Chest X-ray:
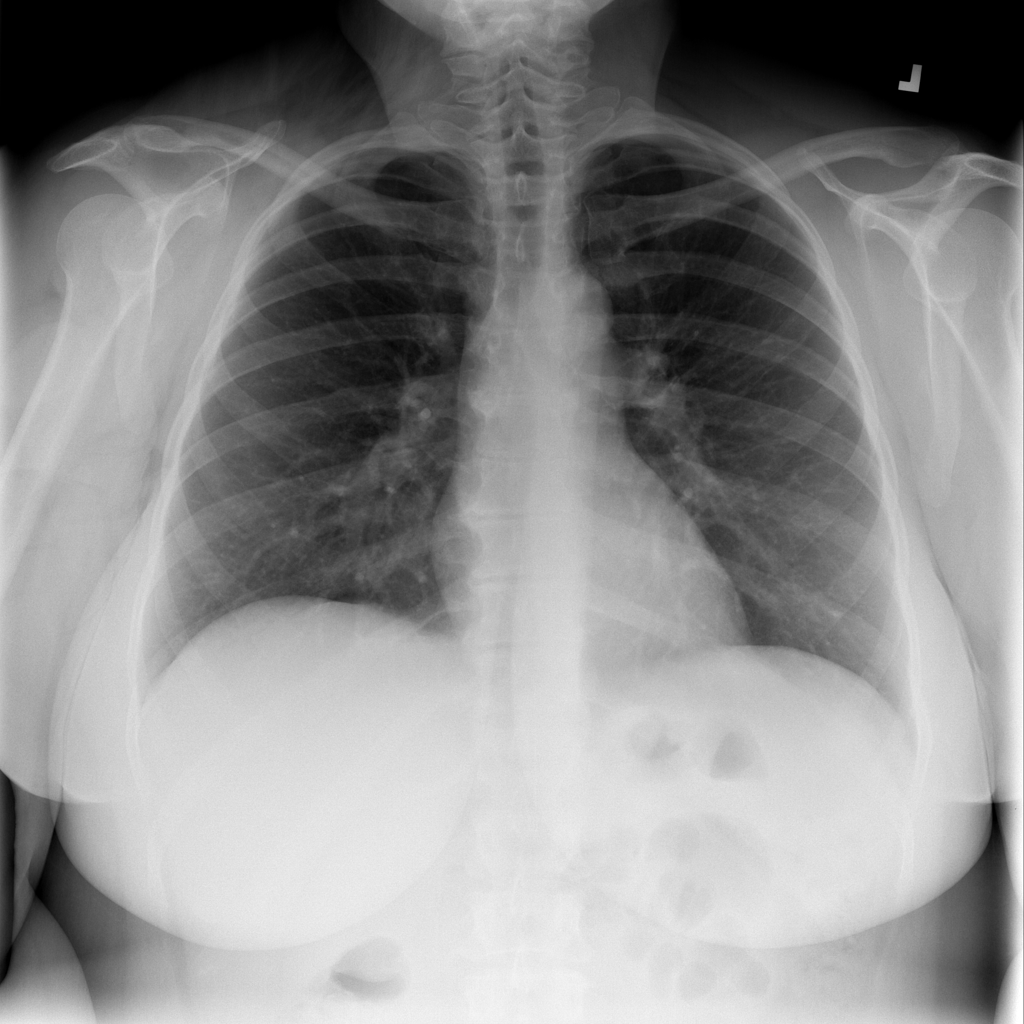
No abnormal finding: yes